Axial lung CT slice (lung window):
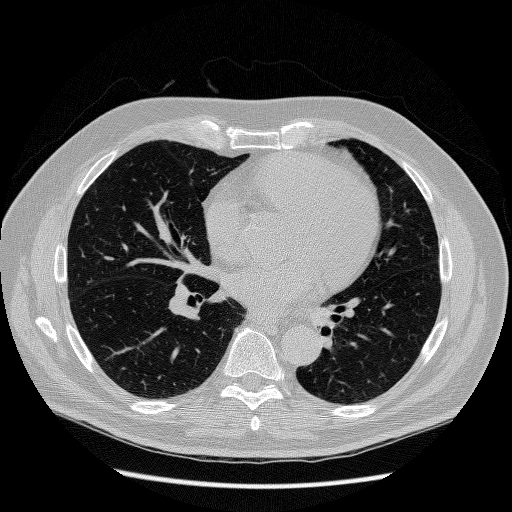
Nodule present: no